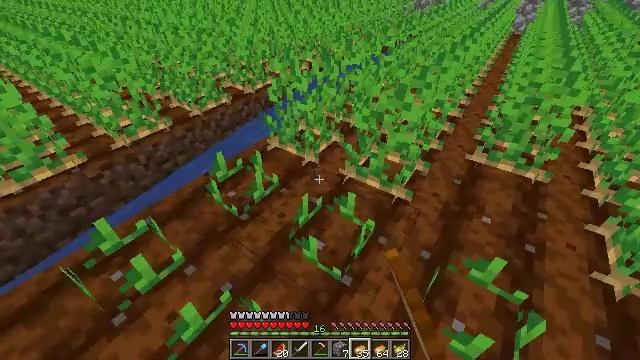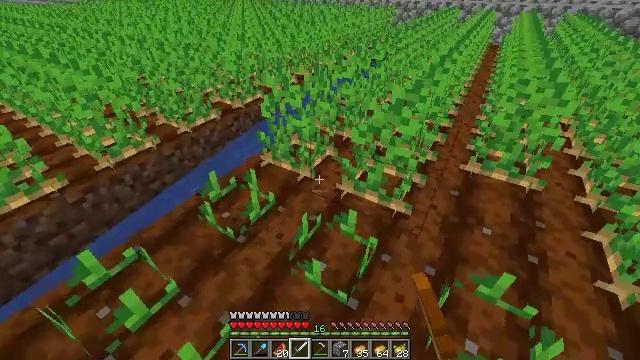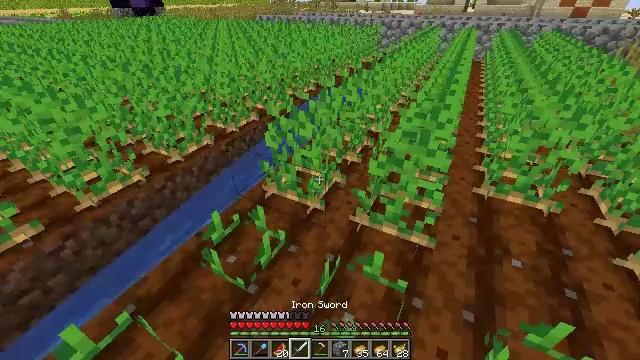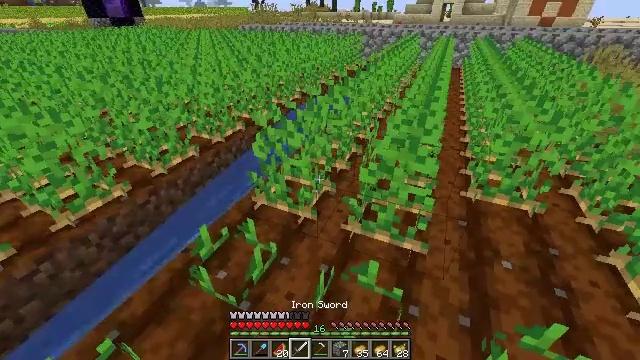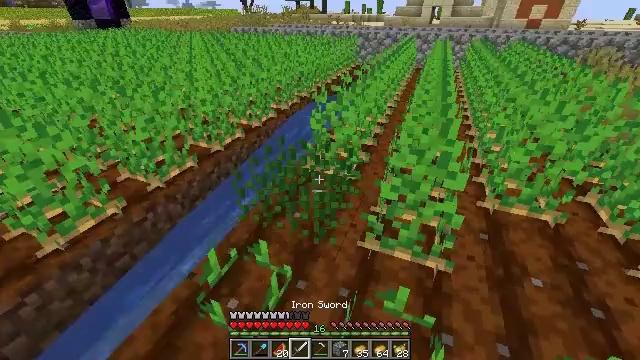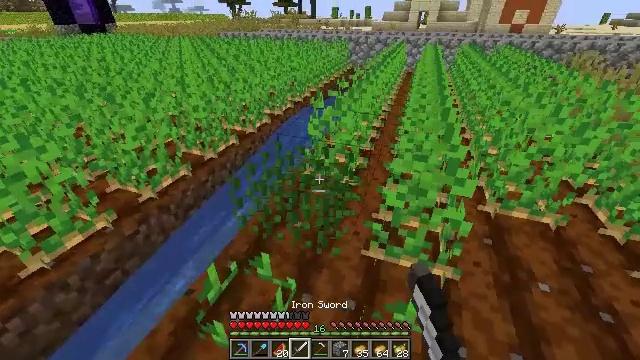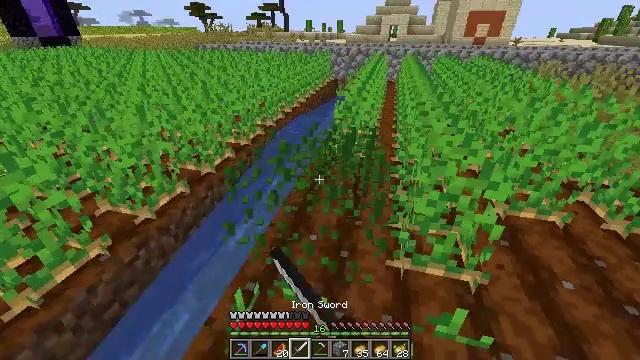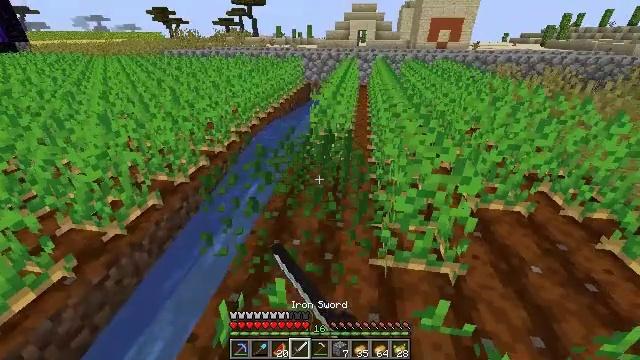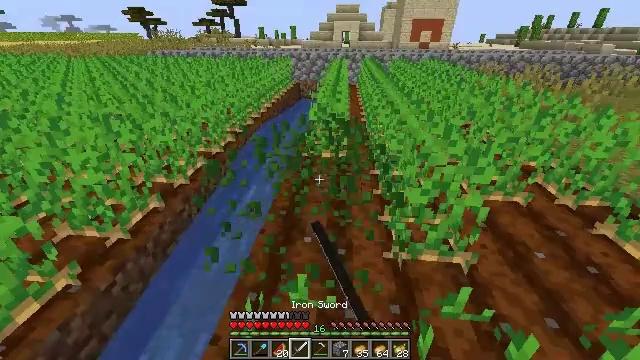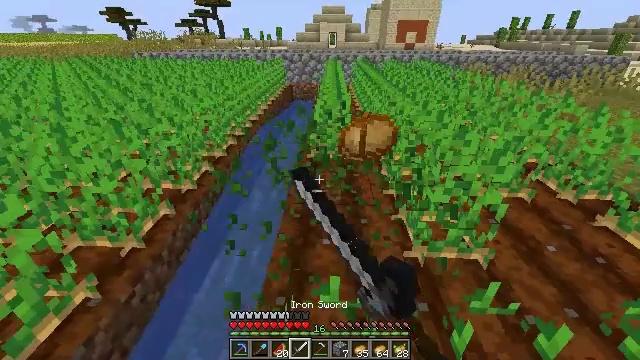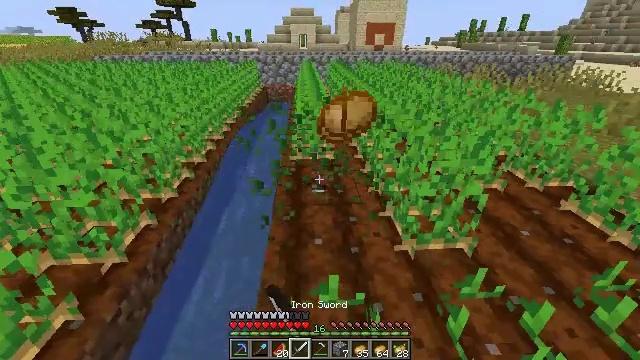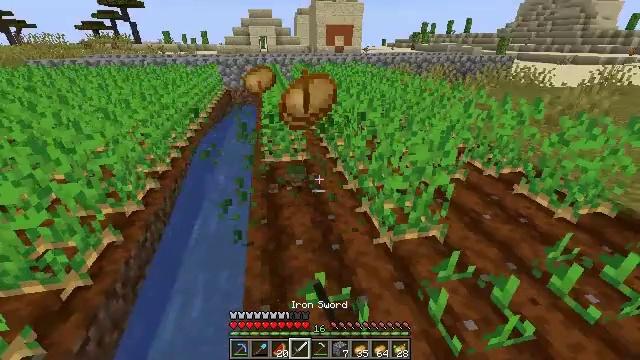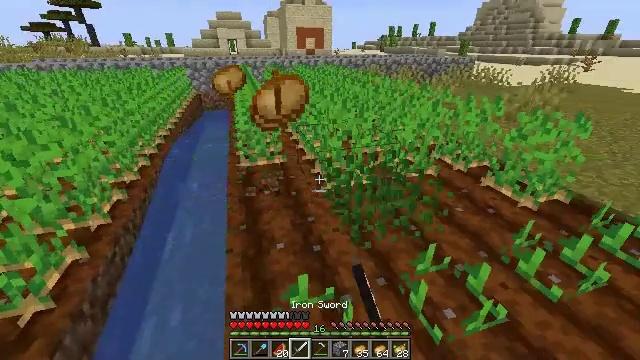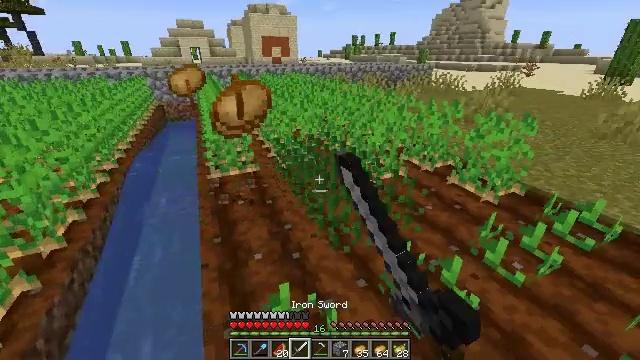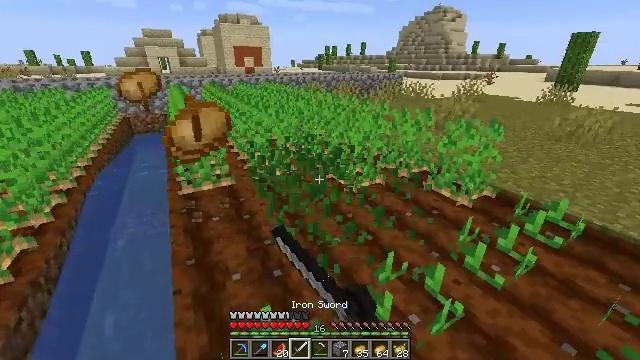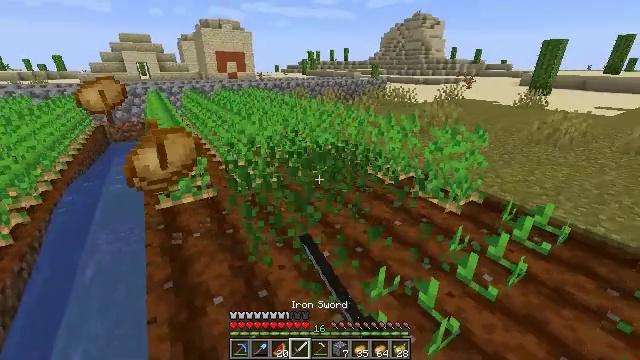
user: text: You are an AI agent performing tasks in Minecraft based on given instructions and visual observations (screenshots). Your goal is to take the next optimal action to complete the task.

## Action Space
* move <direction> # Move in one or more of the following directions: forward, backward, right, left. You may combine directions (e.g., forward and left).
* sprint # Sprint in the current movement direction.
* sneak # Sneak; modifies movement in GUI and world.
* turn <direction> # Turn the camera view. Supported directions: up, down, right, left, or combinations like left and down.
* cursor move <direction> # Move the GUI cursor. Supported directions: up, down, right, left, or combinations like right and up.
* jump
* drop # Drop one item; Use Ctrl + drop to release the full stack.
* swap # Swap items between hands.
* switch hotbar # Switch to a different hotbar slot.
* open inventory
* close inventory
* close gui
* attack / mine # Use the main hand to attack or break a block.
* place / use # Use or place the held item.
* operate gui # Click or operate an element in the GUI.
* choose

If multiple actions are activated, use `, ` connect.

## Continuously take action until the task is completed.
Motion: motion action
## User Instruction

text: Collect potatoes from the garden.
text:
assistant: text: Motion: move forward and move left, turn right and up, switch to hotbar 4
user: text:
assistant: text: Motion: move forward and move left, turn right and up, switch to hotbar 4
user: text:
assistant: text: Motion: move forward and move left, turn right and up, switch to hotbar 4
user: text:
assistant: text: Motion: move forward and move left, turn right, attack / mine, switch to hotbar 4
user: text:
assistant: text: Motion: move left, turn right, attack / mine
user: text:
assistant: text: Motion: move left, turn right and up, attack / mine
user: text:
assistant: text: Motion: move left, turn right, attack / mine
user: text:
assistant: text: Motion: move left, turn right, attack / mine
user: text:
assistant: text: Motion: turn right, attack / mine
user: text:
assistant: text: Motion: turn right, attack / mine
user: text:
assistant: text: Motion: turn right, attack / mine
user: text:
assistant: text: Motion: turn right, attack / mine
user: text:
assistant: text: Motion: turn right and up, attack / mine
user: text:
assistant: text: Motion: move forward, turn right and up, attack / mine
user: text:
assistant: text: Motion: move forward, turn right and up, attack / mine
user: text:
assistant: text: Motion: move forward, attack / mine
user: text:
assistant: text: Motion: move forward, attack / mine
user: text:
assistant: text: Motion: move forward, attack / mine
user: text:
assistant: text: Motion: move forward, turn left, attack / mine
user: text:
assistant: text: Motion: move forward, turn left, attack / mine
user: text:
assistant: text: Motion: move forward and move right, turn left, attack / mine
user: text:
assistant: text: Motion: move forward and move right, turn right and down, attack / mine
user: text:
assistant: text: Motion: move forward and move right, turn right, attack / mine
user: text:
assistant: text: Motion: move right, turn right, attack / mine
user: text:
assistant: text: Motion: move forward and move right, turn right, attack / mine
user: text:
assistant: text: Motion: move forward and move right, turn left, attack / mine
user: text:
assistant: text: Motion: move forward and move right, turn left and up, attack / mine
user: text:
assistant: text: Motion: move forward, turn left, attack / mine
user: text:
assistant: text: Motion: move forward and move left, turn left, attack / mine
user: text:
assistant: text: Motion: move forward and move left, turn left, attack / mine